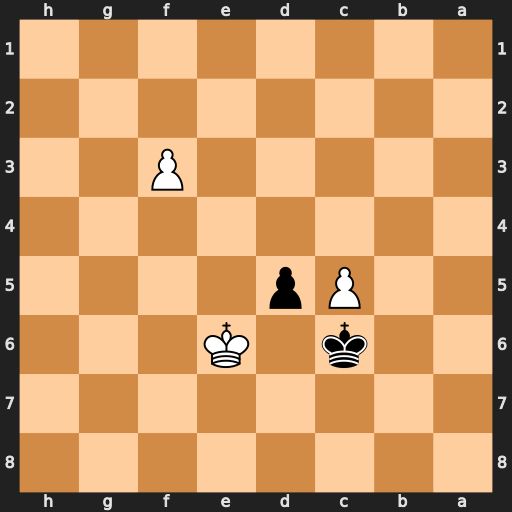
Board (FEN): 8/8/2k1K3/2Pp4/8/5P2/8/8
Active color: b
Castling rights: -
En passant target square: -
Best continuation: d4 f4 d3 f5 d2 f6 d1=Q